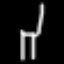
Label: chair